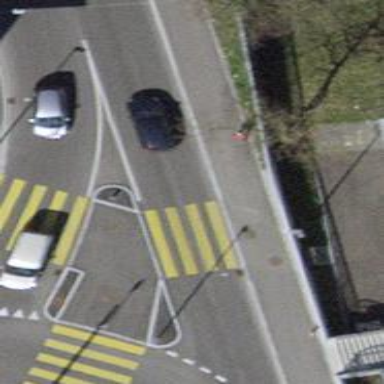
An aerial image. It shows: Uncontrolled zebra crossing on the road.